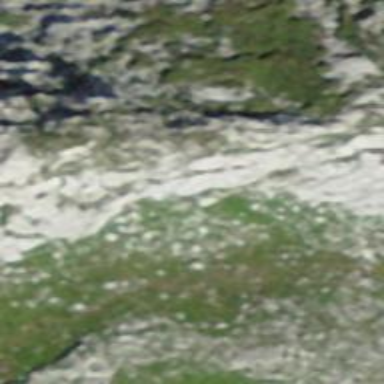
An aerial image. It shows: Natural cliff.